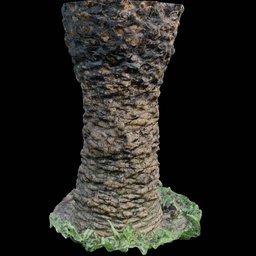
Label: nature